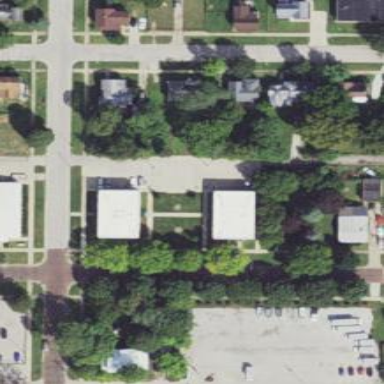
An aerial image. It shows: Sidewalk.